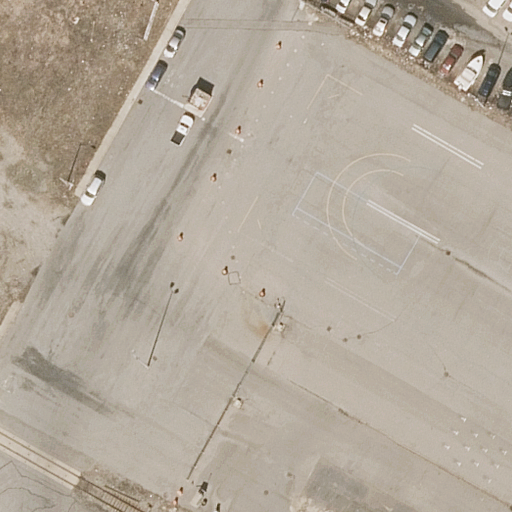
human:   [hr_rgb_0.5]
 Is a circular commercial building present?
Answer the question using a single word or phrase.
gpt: no

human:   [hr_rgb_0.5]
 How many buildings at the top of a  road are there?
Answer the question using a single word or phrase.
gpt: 0

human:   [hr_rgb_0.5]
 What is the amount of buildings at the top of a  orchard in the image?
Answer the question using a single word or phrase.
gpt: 0

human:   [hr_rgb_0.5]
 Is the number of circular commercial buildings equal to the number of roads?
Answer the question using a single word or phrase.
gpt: no

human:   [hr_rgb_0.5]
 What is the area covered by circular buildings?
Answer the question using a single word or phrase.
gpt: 0m2

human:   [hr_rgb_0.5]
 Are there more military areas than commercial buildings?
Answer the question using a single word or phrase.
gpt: no

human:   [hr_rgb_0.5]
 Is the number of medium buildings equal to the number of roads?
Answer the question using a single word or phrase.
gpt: no

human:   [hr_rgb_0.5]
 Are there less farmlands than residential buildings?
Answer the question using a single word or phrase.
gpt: yes

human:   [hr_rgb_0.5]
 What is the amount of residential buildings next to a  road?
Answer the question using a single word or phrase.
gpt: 1

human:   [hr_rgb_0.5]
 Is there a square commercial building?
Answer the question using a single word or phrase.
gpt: no

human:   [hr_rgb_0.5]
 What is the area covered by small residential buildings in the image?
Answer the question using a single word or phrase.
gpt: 0m2

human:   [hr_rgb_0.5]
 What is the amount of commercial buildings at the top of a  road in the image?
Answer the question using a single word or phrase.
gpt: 0

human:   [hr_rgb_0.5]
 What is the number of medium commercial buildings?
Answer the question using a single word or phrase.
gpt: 0

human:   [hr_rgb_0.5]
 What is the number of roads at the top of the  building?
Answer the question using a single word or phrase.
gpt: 1

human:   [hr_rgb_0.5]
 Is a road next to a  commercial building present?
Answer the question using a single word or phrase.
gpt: no

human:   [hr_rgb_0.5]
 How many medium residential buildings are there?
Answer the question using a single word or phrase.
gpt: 1

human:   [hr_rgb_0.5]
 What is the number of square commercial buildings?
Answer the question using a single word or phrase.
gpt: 0

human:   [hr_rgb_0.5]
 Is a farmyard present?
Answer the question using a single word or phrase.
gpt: no

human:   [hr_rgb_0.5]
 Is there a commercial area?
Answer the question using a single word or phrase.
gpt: no

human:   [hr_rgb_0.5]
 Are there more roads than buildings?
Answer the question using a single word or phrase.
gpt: yes

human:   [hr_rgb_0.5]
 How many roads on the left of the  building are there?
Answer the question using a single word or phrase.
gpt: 1

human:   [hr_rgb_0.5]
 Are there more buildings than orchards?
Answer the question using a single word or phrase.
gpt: yes

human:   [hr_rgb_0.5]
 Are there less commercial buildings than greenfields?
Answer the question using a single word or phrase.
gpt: no

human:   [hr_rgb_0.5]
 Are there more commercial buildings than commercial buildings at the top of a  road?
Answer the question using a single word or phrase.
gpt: no

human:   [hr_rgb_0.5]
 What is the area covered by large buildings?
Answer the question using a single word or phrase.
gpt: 0m2

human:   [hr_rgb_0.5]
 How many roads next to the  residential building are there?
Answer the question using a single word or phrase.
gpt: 3

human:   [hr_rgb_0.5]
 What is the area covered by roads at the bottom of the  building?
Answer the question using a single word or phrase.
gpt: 0m2

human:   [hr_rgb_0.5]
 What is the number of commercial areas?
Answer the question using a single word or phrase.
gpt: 0

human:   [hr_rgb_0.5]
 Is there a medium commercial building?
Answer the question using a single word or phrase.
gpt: no

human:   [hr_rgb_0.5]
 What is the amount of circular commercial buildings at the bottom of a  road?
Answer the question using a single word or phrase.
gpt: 0

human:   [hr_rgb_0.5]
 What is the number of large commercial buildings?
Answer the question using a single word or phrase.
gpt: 0

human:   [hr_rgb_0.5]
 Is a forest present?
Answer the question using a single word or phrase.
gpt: no

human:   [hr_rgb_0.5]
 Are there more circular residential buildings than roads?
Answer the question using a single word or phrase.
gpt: no

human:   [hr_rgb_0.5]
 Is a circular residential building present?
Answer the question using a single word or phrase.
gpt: no

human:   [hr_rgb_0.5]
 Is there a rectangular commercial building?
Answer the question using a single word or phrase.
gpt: no

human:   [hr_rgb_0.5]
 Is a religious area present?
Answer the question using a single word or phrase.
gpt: no